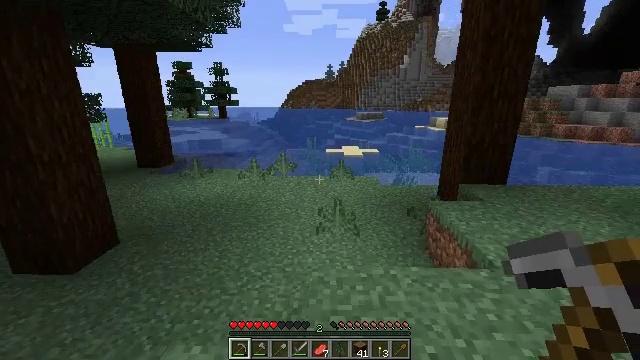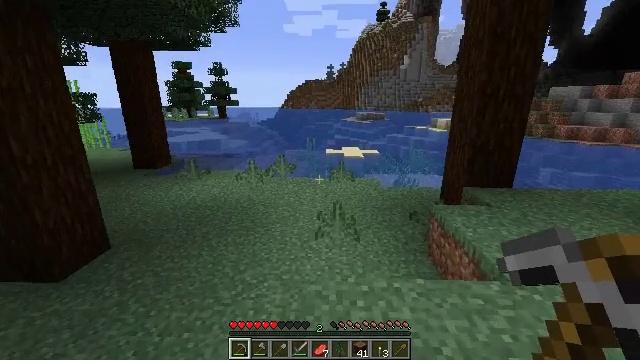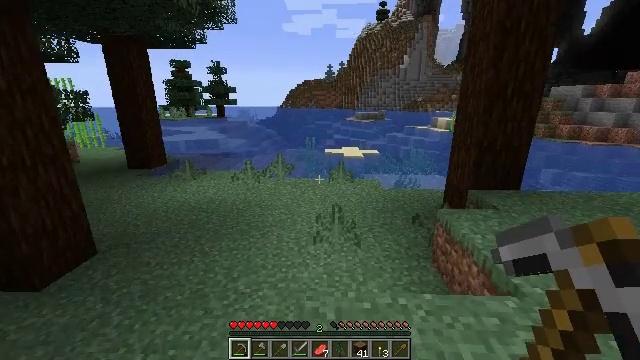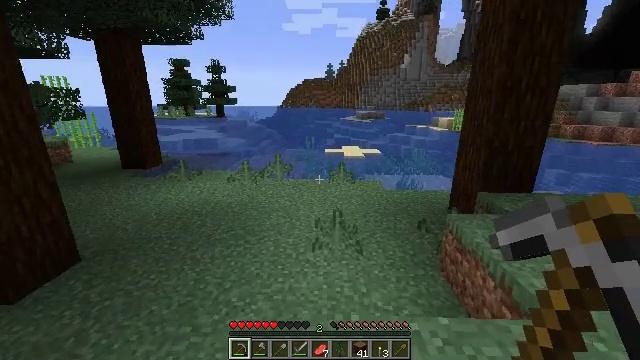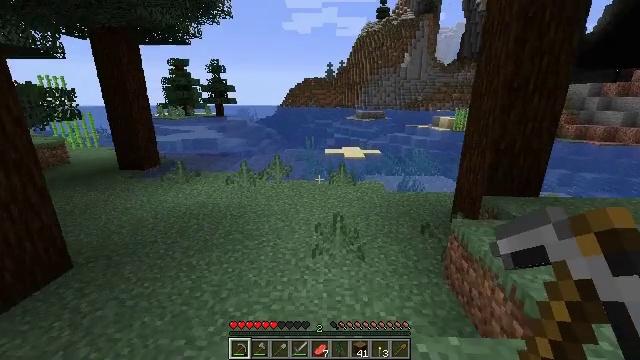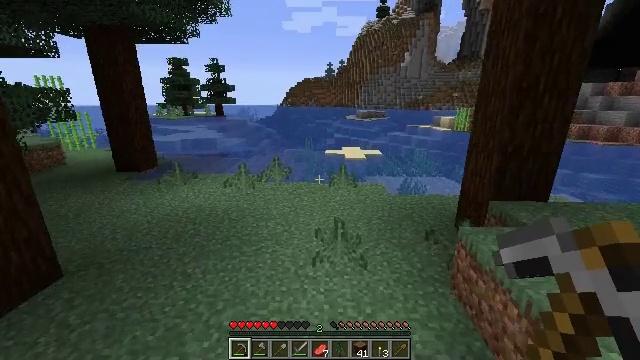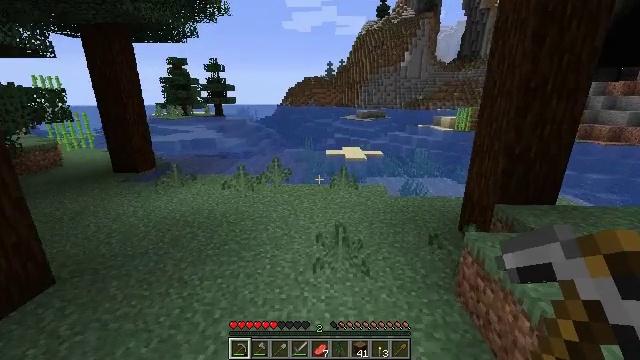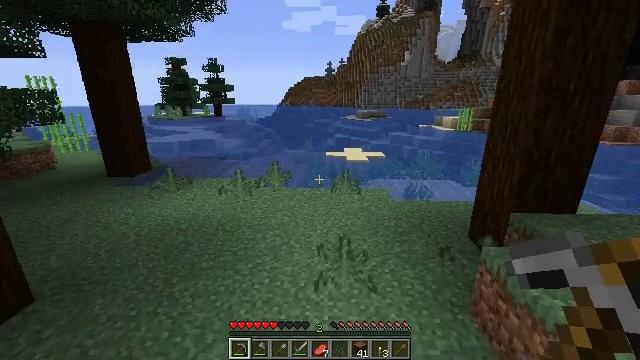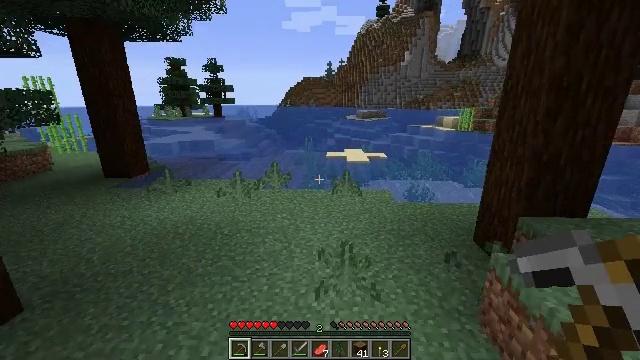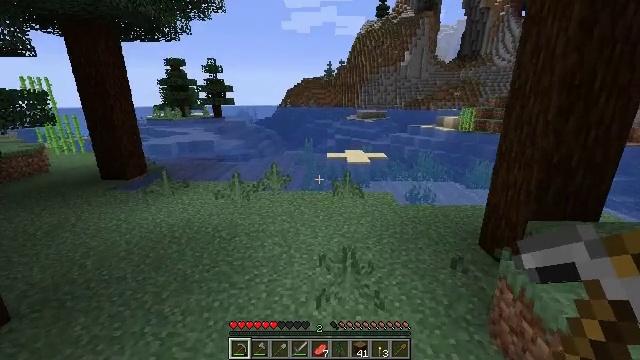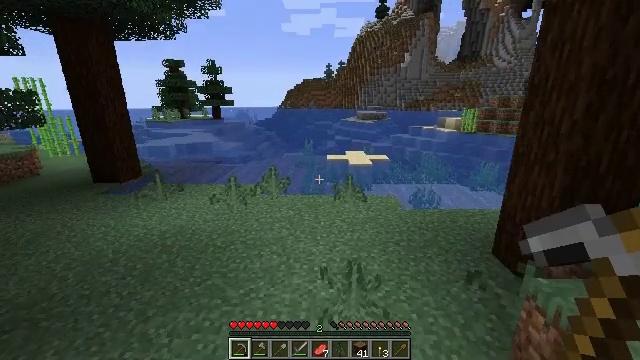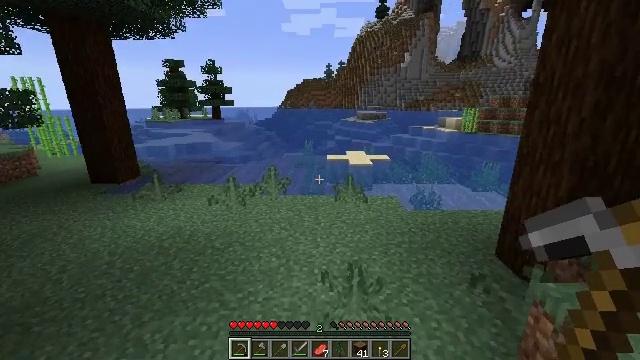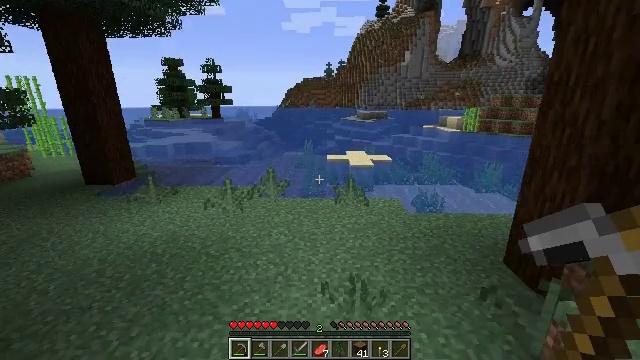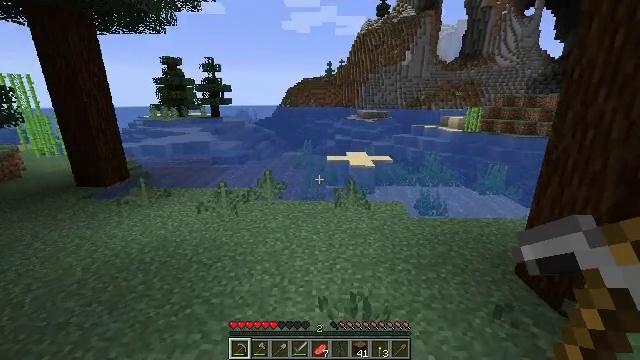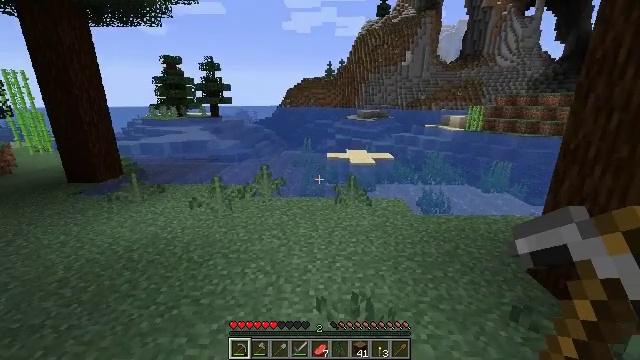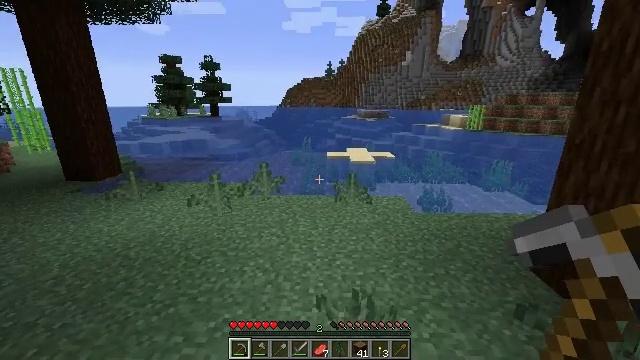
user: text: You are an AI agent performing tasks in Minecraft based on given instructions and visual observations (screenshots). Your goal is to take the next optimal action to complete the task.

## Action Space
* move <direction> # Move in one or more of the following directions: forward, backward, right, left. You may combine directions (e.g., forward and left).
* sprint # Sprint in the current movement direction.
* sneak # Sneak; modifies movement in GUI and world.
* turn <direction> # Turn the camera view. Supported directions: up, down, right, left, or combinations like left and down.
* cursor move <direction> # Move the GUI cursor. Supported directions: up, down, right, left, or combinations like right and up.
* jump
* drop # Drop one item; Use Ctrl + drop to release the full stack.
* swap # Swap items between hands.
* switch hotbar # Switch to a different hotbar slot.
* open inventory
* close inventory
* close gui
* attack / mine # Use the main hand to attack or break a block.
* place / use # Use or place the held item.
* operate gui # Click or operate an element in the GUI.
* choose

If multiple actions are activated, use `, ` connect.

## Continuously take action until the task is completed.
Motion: motion action
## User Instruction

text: Mine the sugar cane near rivers.
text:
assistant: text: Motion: move forward
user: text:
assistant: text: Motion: move forward
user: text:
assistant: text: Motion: move forward
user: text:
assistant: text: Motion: move forward
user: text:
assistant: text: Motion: move forward
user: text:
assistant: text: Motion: move forward
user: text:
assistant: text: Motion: move forward
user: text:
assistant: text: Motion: move forward
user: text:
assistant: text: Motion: move forward
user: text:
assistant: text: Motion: move forward
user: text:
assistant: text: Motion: move forward
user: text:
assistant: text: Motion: move forward
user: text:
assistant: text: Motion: move forward
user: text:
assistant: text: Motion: move forward
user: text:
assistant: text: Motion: move forward
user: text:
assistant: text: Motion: move forward
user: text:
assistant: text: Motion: move forward
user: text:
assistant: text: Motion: move forward
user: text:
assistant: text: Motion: move forward
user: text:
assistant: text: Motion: move forward
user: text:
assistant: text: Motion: move forward
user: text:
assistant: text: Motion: move forward
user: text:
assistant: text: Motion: move forward
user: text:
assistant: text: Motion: move forward
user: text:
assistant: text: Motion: move forward, turn right
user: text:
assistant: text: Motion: move forward
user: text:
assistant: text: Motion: move forward
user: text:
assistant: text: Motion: move forward
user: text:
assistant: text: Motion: move forward
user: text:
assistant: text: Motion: move forward, turn right